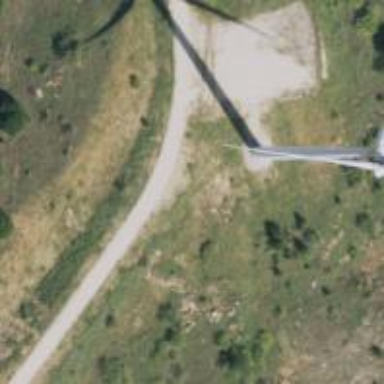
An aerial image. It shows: Wind turbine generator that utilizes wind as its source for generating electricity. It is of the horizontal axis type.